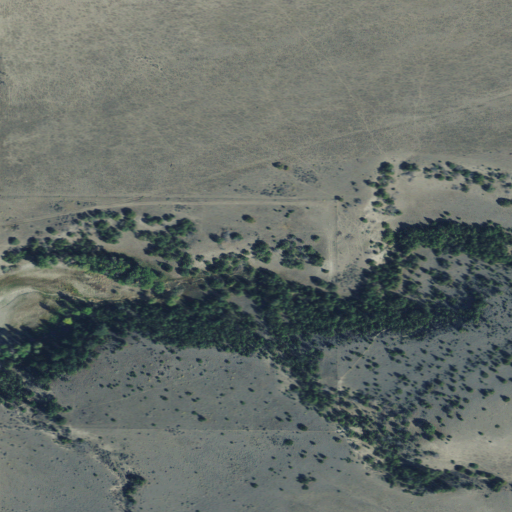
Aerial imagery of valley in Montana named Grubb Gulch containing grassland, shrub, evergreen forest, and open water